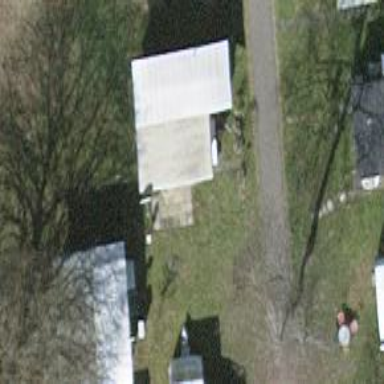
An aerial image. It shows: Static caravan.